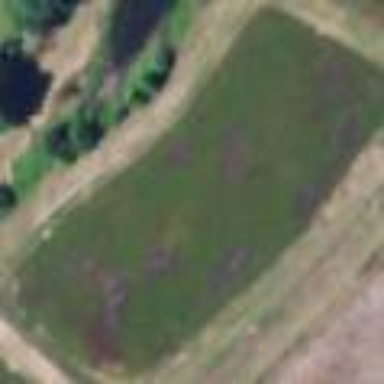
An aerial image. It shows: Farmland with cranberries as the main crop.